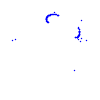
Particle: kaon